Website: bh-photo
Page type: address-validator
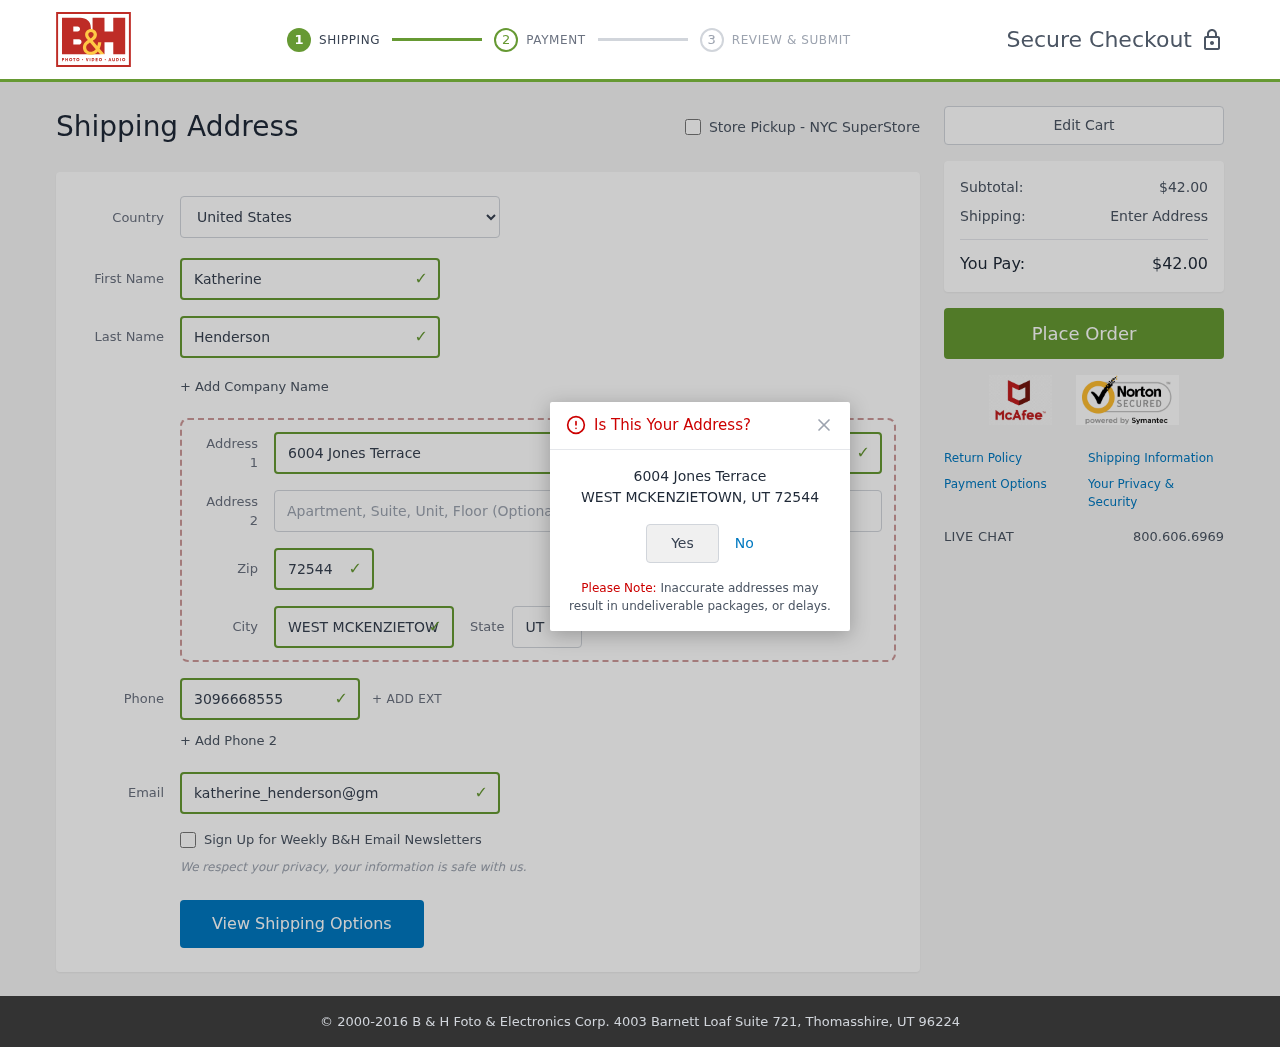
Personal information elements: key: PII_CITY
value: West Mckenzietown
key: PII_COUNTRY
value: United States
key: PII_EMAIL
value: katherine_henderson@gmail.com
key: PII_FIRSTNAME
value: Katherine
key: PII_LASTNAME
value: Henderson
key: PII_PHONE
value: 3096668555
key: PII_POSTCODE
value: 72544
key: PII_STATE_ABBR
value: UT
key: PII_STREET
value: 6004 Jones Terrace
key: PII_CITY_CONFIRM
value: WEST MCKENZIETOWN
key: PII_POSTCODE_FULL
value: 72544
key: PII_POSTCODE_NUMERIC
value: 72544
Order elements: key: ORDER_SUBTOTAL
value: $42.00
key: ORDER_TOTAL
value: $42.00